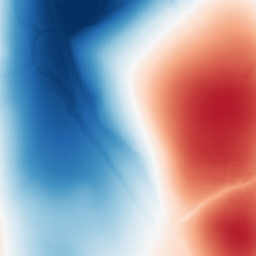
Category: trend_removal
Decomposition family: polynomial
Decomposition parameters: degree: 3
Upsampling method: sinc_hamming
Upsampling parameters: scale: 2
kernel_size: 4
Upsampling scale: 2